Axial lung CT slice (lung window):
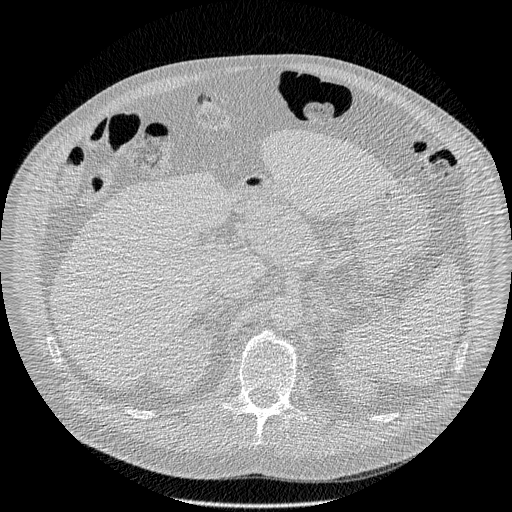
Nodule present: no